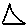
Label: triangle